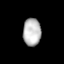
Tissue: lung
Cell type: Endothelial cells
Senescence score: 0.2227
Nuclear area (px): 486
Mean DAPI intensity: 186.504